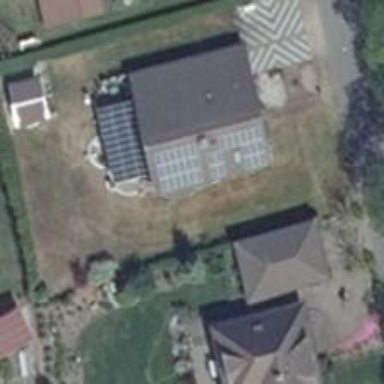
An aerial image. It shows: Small solar photovoltaic panel generator is producing electricity.